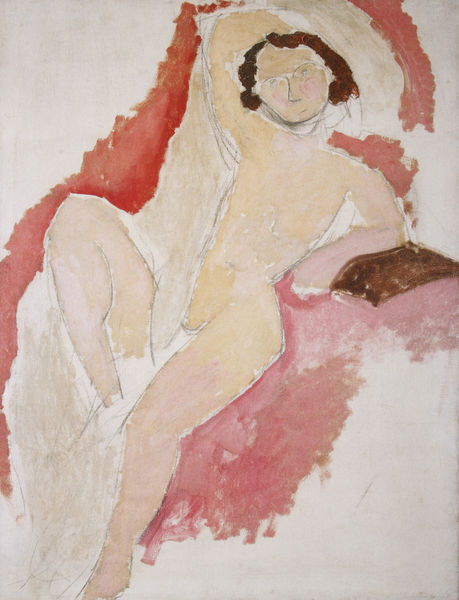
Titel: Grand nu assis - Brouty, Großer sitzender Akt - Brouty
Künstler: Henri Matisse
Standort: New York
Institution: Pierre and Tana Matisse Foundation
Schlagwörter: akt, körper, mann, nackt, weiß, aquarell, gelb, kubismus, braun, brust, frau, mund, skizze, zeichnung, blick, rot, tuch, arm, gesicht, portrait, porträt, haare, rosa, lächeln, bein, papier, sofa, lasziv, liegen, modell, studie, abstrakt, kissen, bett, laken, nackte, junge, knie, liegend, scham, scheide, vagina, striche, tusche, linie, strich, bleistift, unvollendet, liege, verführung, picasso, lassziv, matisse, vorzeichnung, gouache, aquarel, franz marc, canape, weiblicher, scharm, rodchenko